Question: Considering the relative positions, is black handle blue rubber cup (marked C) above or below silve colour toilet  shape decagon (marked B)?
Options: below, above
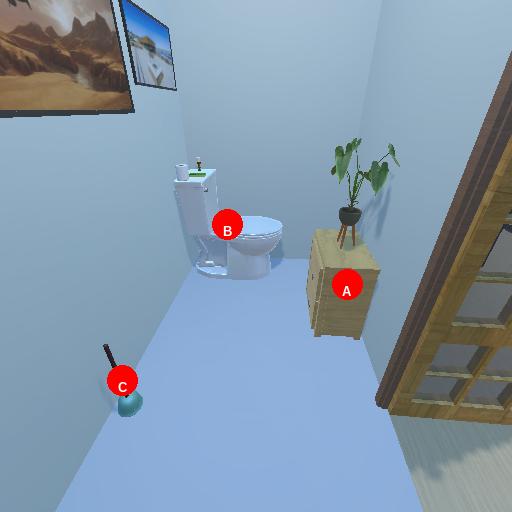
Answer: below